Question: I have some php code which worked nicely on my old server. I have moved the php code to a new server, and now I can no longer use the facebook api's to log into my site using a facebook login.
Here is a screenshot of what happens on the new server:

Larger version <URL>.
I have checked apache's error.log file and I see no error messages.
Why would this be happening on a new server?
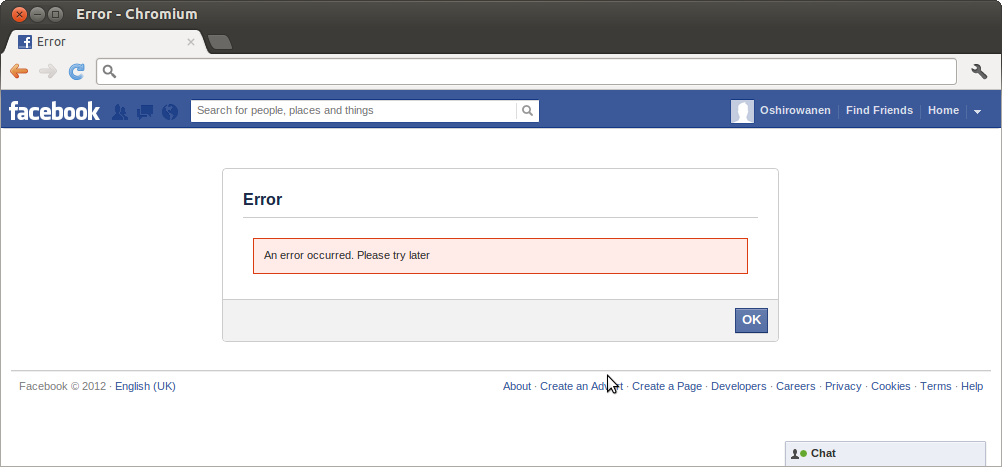
Answer: There are many reasons for this
- - - - - - -